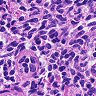
Metastatic tissue present: no